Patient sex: M
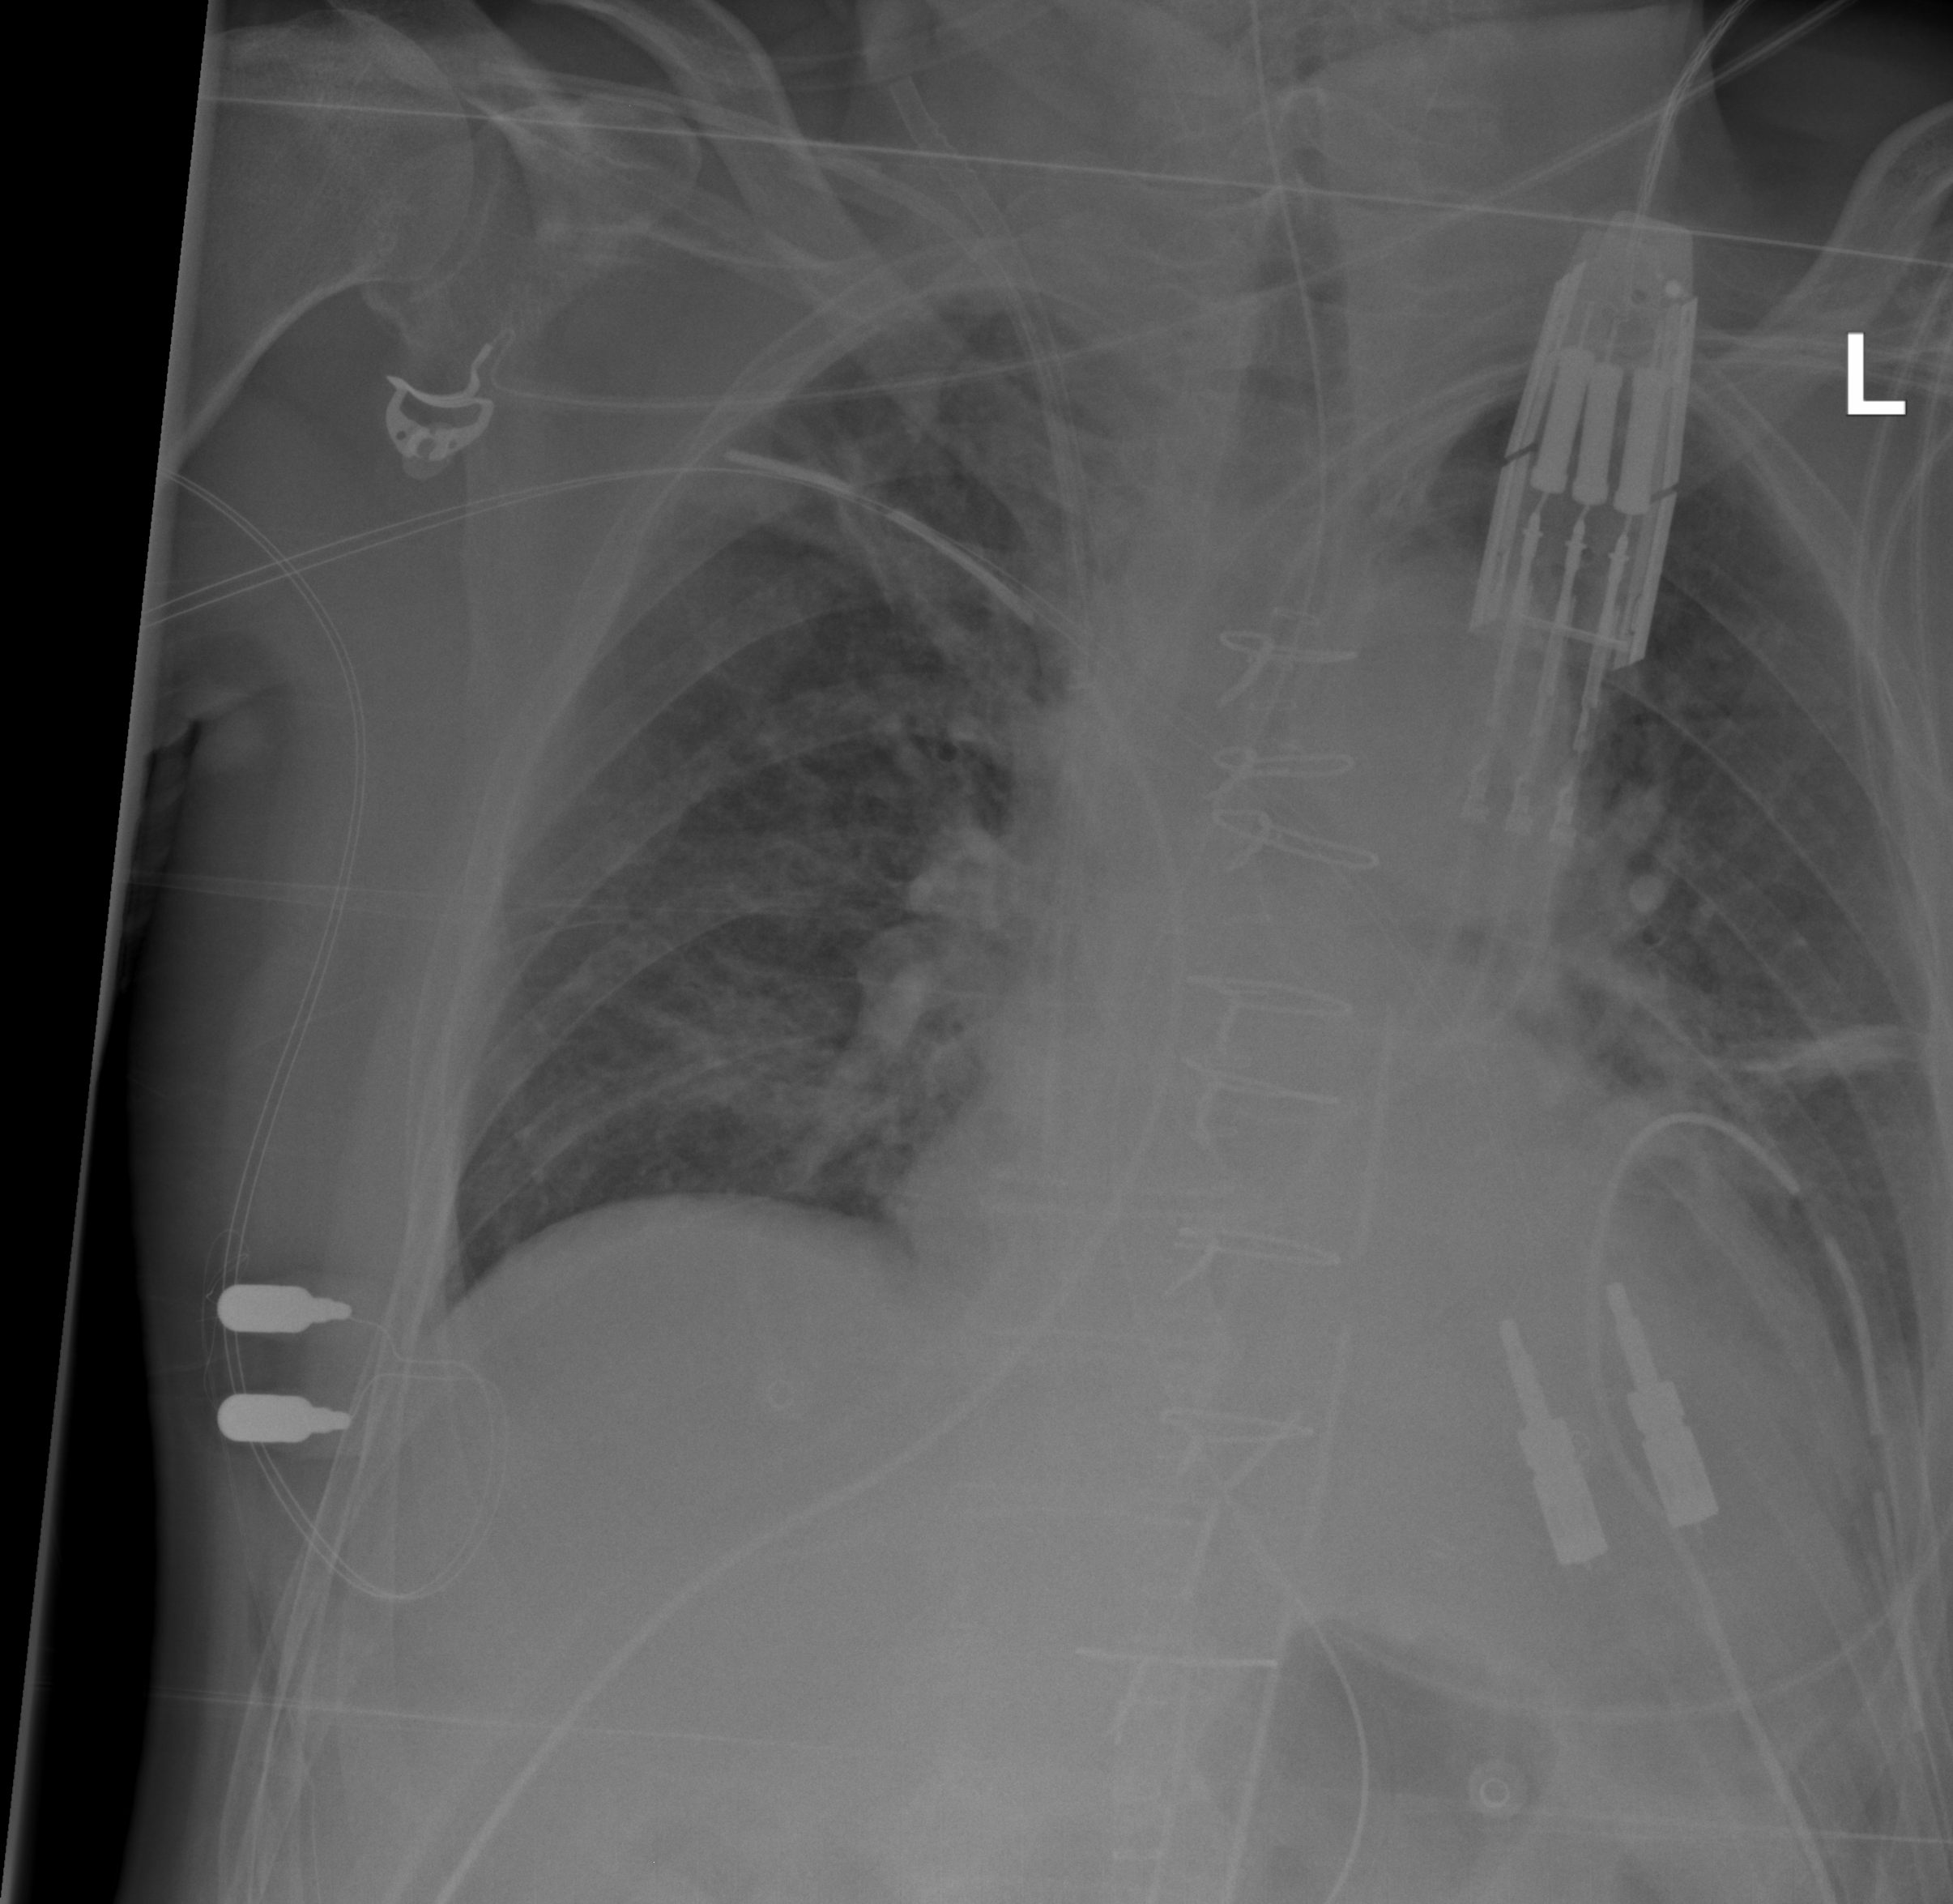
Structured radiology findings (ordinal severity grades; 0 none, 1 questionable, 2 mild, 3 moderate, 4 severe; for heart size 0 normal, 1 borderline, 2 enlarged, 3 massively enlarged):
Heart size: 1
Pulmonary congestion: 2
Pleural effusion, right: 0
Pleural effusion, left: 1
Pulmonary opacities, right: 0
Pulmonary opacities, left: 0
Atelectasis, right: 2
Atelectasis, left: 2